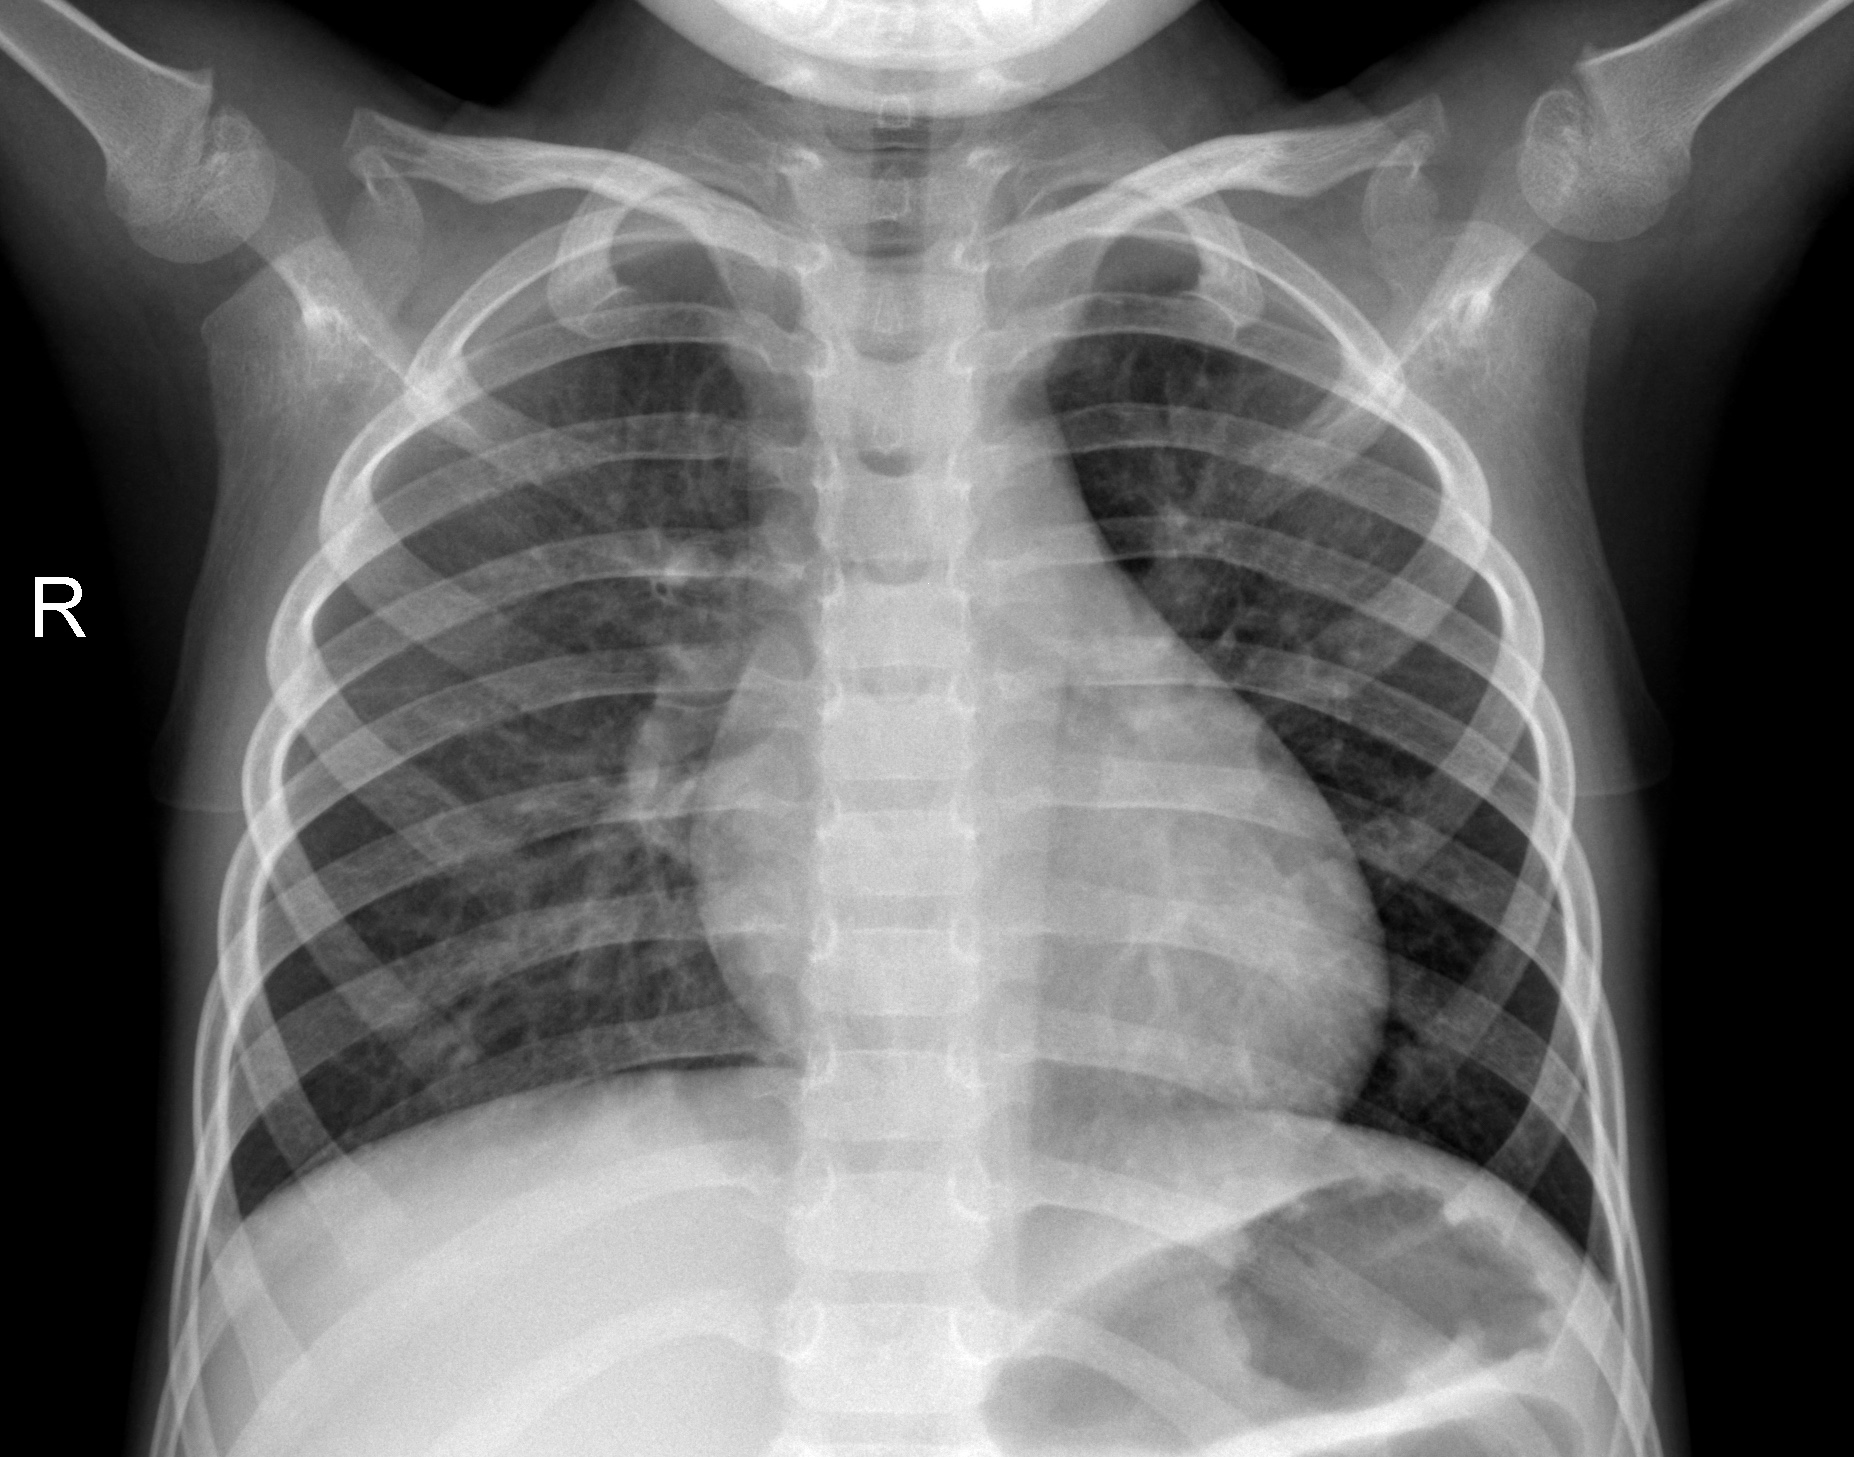
Diagnosis: NORMAL